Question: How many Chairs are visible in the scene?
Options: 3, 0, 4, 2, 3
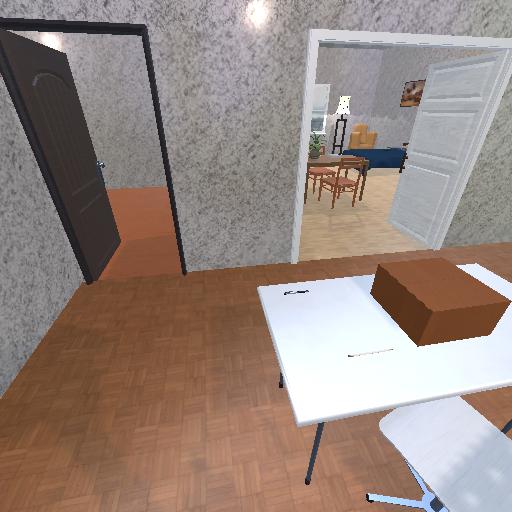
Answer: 3